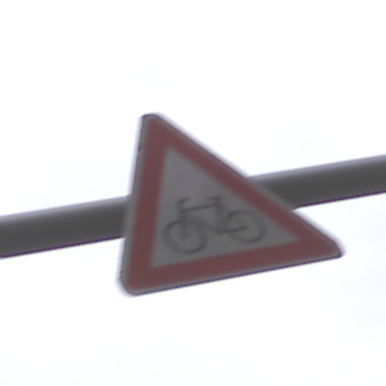
Verkehrszeichen: RadverkehrRechts
Umgebung: Outdoor, Nature
Tageszeit: MorningAfternoon
Wetter: Overcast
Licht: Natural
Jahreszeit: Autumn
Kontrast: LowContrast